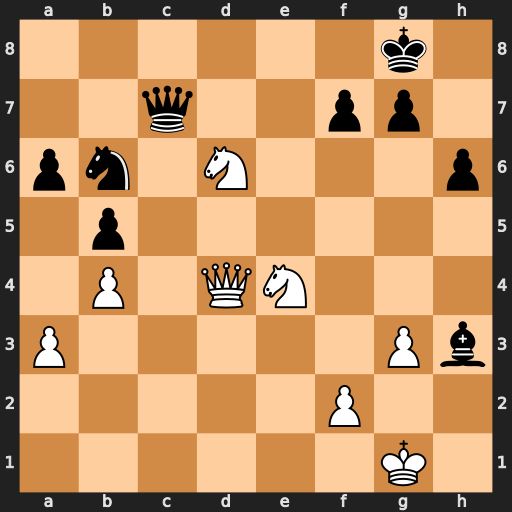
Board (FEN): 6k1/2q2pp1/pn1N3p/1p6/1P1QN3/P5Pb/5P2/6K1
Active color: w
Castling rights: -
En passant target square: -
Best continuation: Ne8 Qc1+ Kh2